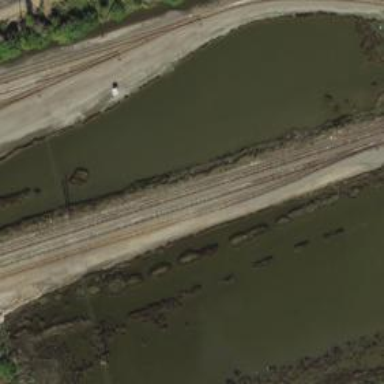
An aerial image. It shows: Railway yard in service.